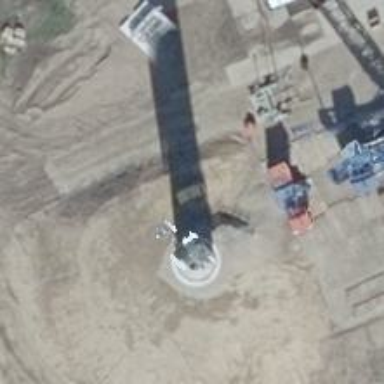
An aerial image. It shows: Wind generator with horizontal axis. The generator is wind turbine.